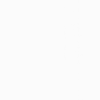
Label: not_dusty